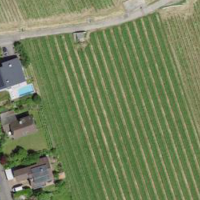
EUNIS habitat code: 40
Species observed at this site:
Asplenium ruta-muraria
Cymbalaria muralis